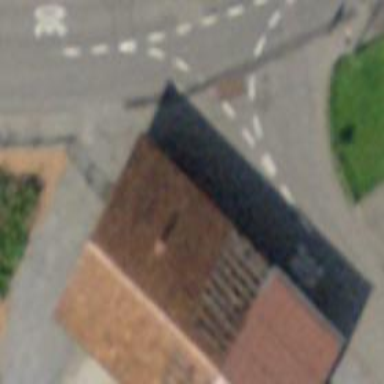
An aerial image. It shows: Post box.